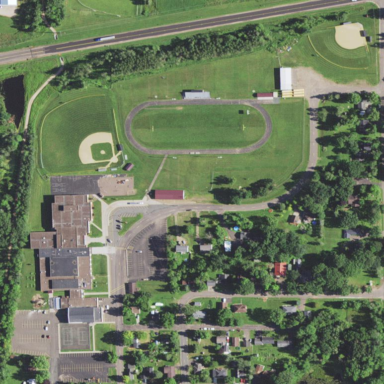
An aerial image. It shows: School.